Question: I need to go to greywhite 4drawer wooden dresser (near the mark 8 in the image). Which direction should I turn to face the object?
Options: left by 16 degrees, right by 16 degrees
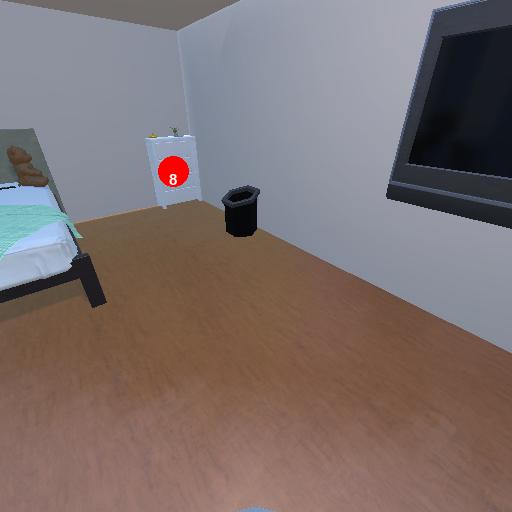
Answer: left by 16 degrees